Field crop: maize
Growth stage: 2
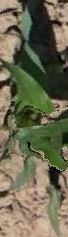
Species: maize